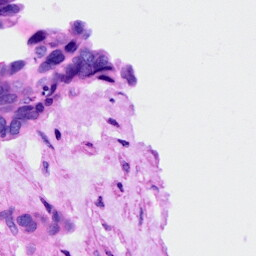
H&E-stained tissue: Ovarian